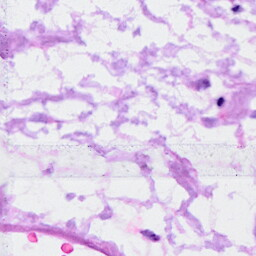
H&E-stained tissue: Ovarian